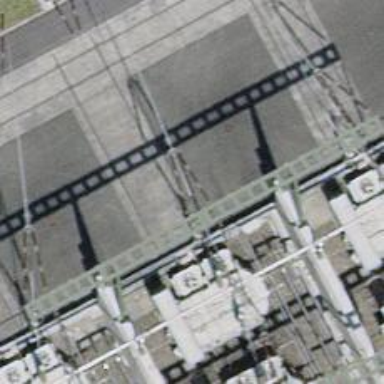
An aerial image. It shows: Bay where power lines run through.